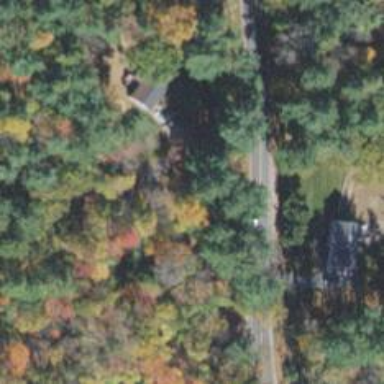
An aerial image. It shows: Driveway leading to service road.